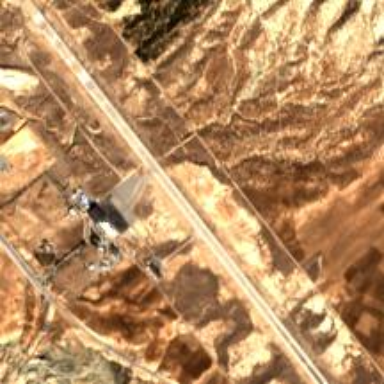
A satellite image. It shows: Runway in airport area.